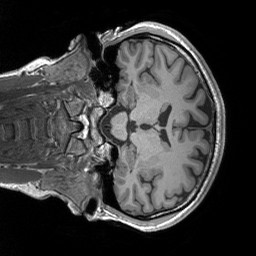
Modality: T1w
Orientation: coronal
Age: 21